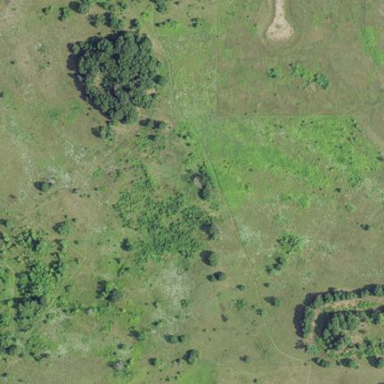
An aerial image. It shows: Prairie grassland within nature reserve.